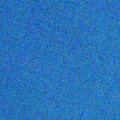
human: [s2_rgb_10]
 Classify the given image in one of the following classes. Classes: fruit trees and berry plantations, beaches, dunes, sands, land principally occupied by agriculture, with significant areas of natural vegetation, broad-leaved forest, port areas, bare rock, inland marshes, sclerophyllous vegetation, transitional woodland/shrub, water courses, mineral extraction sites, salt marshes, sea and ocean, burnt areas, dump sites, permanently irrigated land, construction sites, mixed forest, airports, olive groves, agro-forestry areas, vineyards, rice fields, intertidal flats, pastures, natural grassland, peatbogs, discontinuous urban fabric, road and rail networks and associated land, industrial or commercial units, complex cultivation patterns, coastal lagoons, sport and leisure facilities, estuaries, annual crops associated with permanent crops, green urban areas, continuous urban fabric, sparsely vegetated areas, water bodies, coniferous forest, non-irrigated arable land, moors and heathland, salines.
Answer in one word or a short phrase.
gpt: sea and ocean